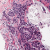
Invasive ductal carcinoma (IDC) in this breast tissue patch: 1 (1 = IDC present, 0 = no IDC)